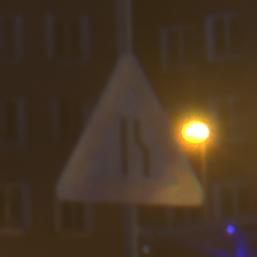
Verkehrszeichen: EinseitigVerengteFahrbahnRechts
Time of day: Night
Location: Outdoor (Urban)
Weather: PartlyCloudy
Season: NotSpecified
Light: Artificial